Question: I need algorithm to get shift trace of given polygon by given 2d-vector.
Given valid polygon with no holes, but possibly concave.
Operation performs on plane, so the result might be a polygon, possibly with holes.
If it simplifies the task, outer polygon is enough.

It looks simple to describe, but I find it complex to realize, so I look for some ready solutions, preferably in c#.
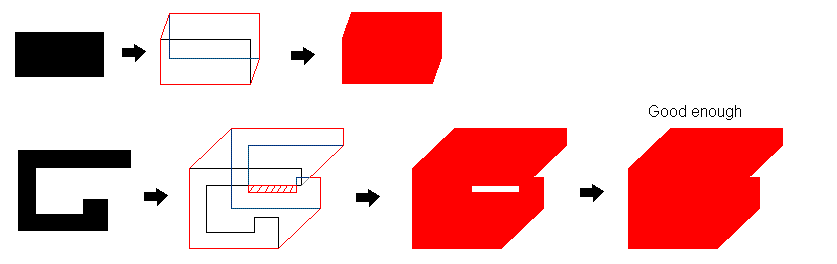
Answer: Suppose you have a polygon P given by the points A1, A2, ... , An.
Now you decide to shift it by X on the x-axis and Y on the y-axis.
You can do this to each point individually to get the ending location of the polygon.
Let's call the shifted polygon Q givng by points B1, B2, ... , Bn.
Then all you need to do is draw the following parallelograms:
(A1 A2 B2 B1), (A2 A3 B3 B2), (A3 A4 B4 B3), ... , (An-1 An Bn Bn-1) , (An A1 B1 Bn)
At this point you will have filled in the shape you want.
Some of the parallelograms will overlap, but that is okay, since you are just filling them all in with the same red color.
By doing it this way, you also get your second example to turn out correctly, (the bottom right corner of the hole in the middle should be diagonal, because of the lip sliding into position).